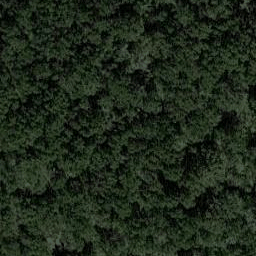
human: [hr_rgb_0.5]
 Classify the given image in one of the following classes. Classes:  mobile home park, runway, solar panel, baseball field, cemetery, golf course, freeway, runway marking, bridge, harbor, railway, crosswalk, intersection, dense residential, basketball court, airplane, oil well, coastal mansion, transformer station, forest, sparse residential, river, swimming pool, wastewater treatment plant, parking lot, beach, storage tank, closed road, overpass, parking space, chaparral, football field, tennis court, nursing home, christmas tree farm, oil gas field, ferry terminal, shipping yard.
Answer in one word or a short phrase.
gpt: forest